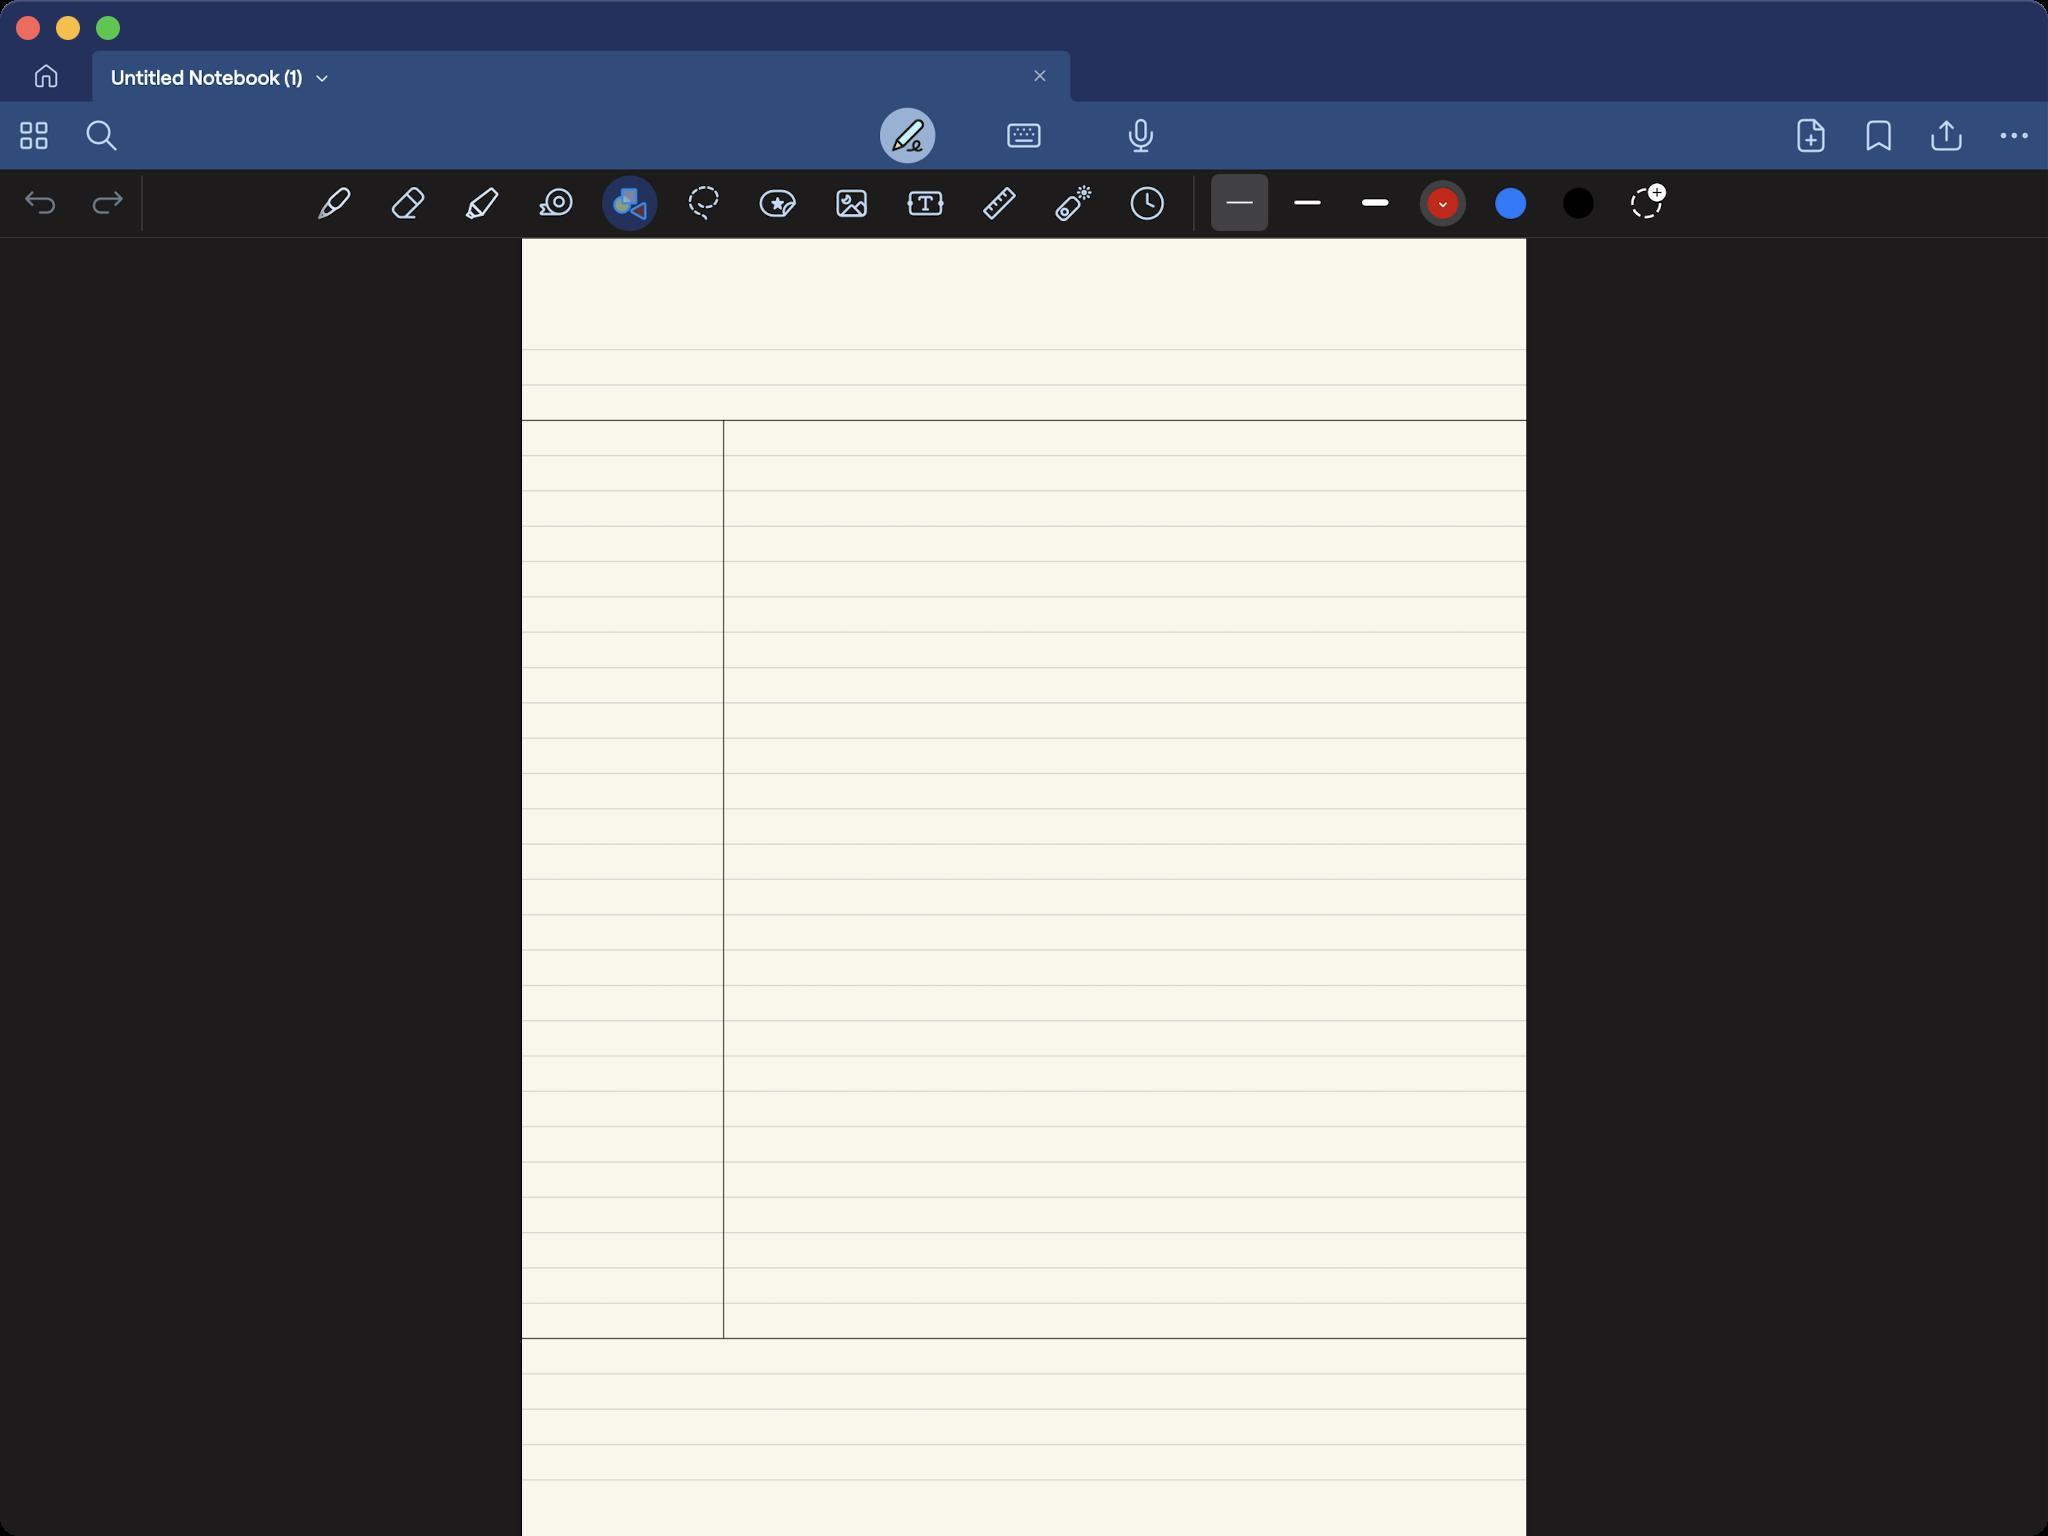
Accessibility tree:
{"name": "Untitled_Notebook_(1)", "role": "AXWindow", "description": null, "role_description": "standard window", "value": null, "position": "352.00;95.00", "size": "1024;768", "children": [{"name": null, "role": "AXGroup", "description": null, "role_description": "group", "value": null, "position": "0.00;0.00", "size": "1024;768", "children": [{"name": null, "role": "AXGroup", "description": null, "role_description": "group", "value": null, "position": "0.00;0.00", "size": "1024;28", "children": []}, {"name": null, "role": "AXGroup", "description": null, "role_description": "group", "value": null, "position": "0.00;0.00", "size": "1024;15", "children": []}, {"name": null, "role": "AXGroup", "description": null, "role_description": "group", "value": null, "position": "0.00;0.00", "size": "1024;768", "children": [{"name": null, "role": "AXGroup", "description": "", "role_description": "group", "value": null, "position": "0.00;0.00", "size": "1024;768", "children": []}, {"name": null, "role": "AXGroup", "description": null, "role_description": "group", "value": null, "position": "0.00;84.70", "size": "1024;34", "children": [{"name": null, "role": "AXGroup", "description": null, "role_description": "group", "value": "undoRedoStackView", "position": "0.00;84.70", "size": "74;34", "children": [{"name": null, "role": "AXButton", "description": "tool undo", "role_description": "button", "value": null, "position": "3.08;84.70", "size": "34;34", "children": []}, {"name": null, "role": "AXButton", "description": "tool redo", "role_description": "button", "value": null, "position": "36.96;84.70", "size": "34;34", "children": []}]}, {"name": null, "role": "AXGroup", "description": null, "role_description": "group", "value": "toolsStackView", "position": "150.15;84.70", "size": "447;34", "children": [{"name": null, "role": "AXButton", "description": "tool fountainpen", "role_description": "button", "value": null, "position": "153.23;84.70", "size": "28;34", "children": []}, {"name": null, "role": "AXButton", "description": "tool segment eraser", "role_description": "button", "value": null, "position": "190.19;84.70", "size": "28;34", "children": []}, {"name": null, "role": "AXButton", "description": "tool highlighter", "role_description": "button", "value": null, "position": "227.15;84.70", "size": "28;34", "children": []}, {"name": null, "role": "AXButton", "description": "tool tape", "role_description": "button", "value": null, "position": "264.11;84.70", "size": "28;34", "children": []}, {"name": null, "role": "AXButton", "description": "tool shapes", "role_description": "button", "value": null, "position": "301.07;84.70", "size": "28;34", "children": []}, {"name": null, "role": "AXButton", "description": "tool lasso", "role_description": "button", "value": null, "position": "338.03;84.70", "size": "28;34", "children": []}, {"name": null, "role": "AXButton", "description": "tool elements", "role_description": "button", "value": null, "position": "374.99;84.70", "size": "28;34", "children": []}, {"name": null, "role": "AXButton", "description": "tool image", "role_description": "button", "value": null, "position": "411.95;84.70", "size": "28;34", "children": []}, {"name": null, "role": "AXButton", "description": "tool texttool", "role_description": "button", "value": null, "position": "448.91;84.70", "size": "28;34", "children": []}, {"name": null, "role": "AXButton", "description": "tool ruler", "role_description": "button", "value": null, "position": "485.87;84.70", "size": "28;34", "children": []}, {"name": null, "role": "AXButton", "description": "tool laser", "role_description": "button", "value": null, "position": "522.83;84.70", "size": "28;34", "children": []}, {"name": null, "role": "AXButton", "description": "tool timer", "role_description": "button", "value": null, "position": "559.79;84.70", "size": "28;34", "children": []}]}, {"name": null, "role": "AXGroup", "description": null, "role_description": "group", "value": "penSizeAndColorStackView", "position": "596.75;84.70", "size": "427;34", "children": [{"name": null, "role": "AXGroup", "description": null, "role_description": "collection", "value": null, "position": "602.91;84.70", "size": "421;34", "children": [{"name": null, "role": "AXGroup", "description": null, "role_description": "group", "value": null, "position": "605.99;87.78", "size": "28;28", "children": [{"name": null, "role": "AXButton", "description": "Thickness picker 1", "role_description": "button", "value": "0.3 mm", "position": "605.22;81.62", "size": "29;39", "children": []}]}, {"name": null, "role": "AXGroup", "description": null, "role_description": "group", "value": null, "position": "639.87;87.78", "size": "28;28", "children": [{"name": null, "role": "AXButton", "description": "Thickness picker 2", "role_description": "button", "value": "0.9 mm", "position": "639.10;81.62", "size": "29;39", "children": []}]}, {"name": null, "role": "AXGroup", "description": null, "role_description": "group", "value": null, "position": "673.75;87.78", "size": "28;28", "children": [{"name": null, "role": "AXButton", "description": "Thickness picker 3", "role_description": "button", "value": "1.5 mm", "position": "672.98;81.62", "size": "29;39", "children": []}]}, {"name": null, "role": "AXGroup", "description": null, "role_description": "group", "value": null, "position": "707.63;87.78", "size": "28;28", "children": [{"name": null, "role": "AXButton", "description": "Color picker 1", "role_description": "button", "value": "Red 82% Green 0% Blue 0%", "position": "707.63;87.78", "size": "28;28", "children": []}]}, {"name": null, "role": "AXGroup", "description": null, "role_description": "group", "value": null, "position": "741.51;87.78", "size": "28;28", "children": [{"name": null, "role": "AXButton", "description": "Color picker 2", "role_description": "button", "value": "Red 0% Green 48% Blue 100%", "position": "741.51;87.78", "size": "28;28", "children": []}]}, {"name": null, "role": "AXGroup", "description": null, "role_description": "group", "value": null, "position": "775.39;87.78", "size": "28;28", "children": [{"name": null, "role": "AXButton", "description": "Color picker 3", "role_description": "button", "value": "Red 0% Green 0% Blue 0%", "position": "775.39;87.78", "size": "28;28", "children": []}]}, {"name": null, "role": "AXGroup", "description": null, "role_description": "group", "value": null, "position": "809.27;87.78", "size": "28;28", "children": [{"name": null, "role": "AXButton", "description": "Add new color", "role_description": "button", "value": "Add new color", "position": "809.27;87.78", "size": "28;28", "children": []}]}]}]}]}]}]}, {"name": null, "role": "AXButton", "description": null, "role_description": "close button", "value": null, "position": "7.00;6.00", "size": "14;16", "children": []}, {"name": null, "role": "AXButton", "description": null, "role_description": "full screen button", "value": null, "position": "47.00;6.00", "size": "14;16", "children": [{"name": null, "role": "AXGroup", "description": null, "role_description": "group", "value": null, "position": "47.00;6.00", "size": "14;16", "children": [{"name": null, "role": "AXGroup", "description": null, "role_description": "group", "value": null, "position": "47.00;6.00", "size": "14;16", "children": []}]}]}, {"name": null, "role": "AXButton", "description": null, "role_description": "minimize button", "value": null, "position": "27.00;6.00", "size": "14;16", "children": []}]}